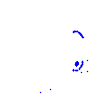
Particle: electron